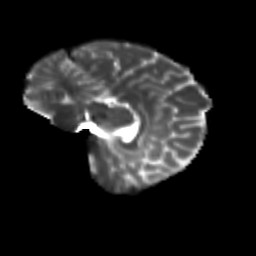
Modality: T2w
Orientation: sagittal
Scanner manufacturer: siemens
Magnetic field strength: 3 T
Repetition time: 9.2 s
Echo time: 0.084 s